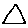
Label: triangle